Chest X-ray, PA view. Patient: 44 years old, sex M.
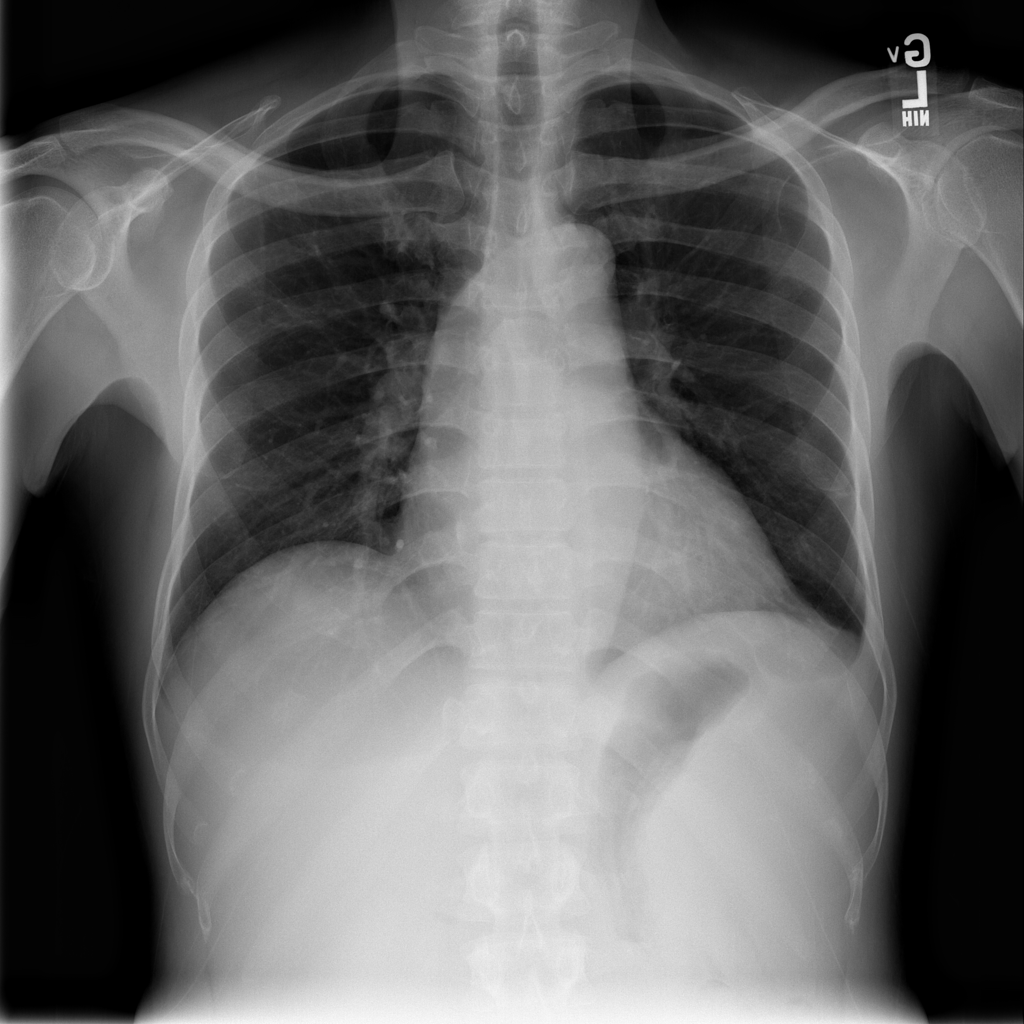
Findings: Consolidation